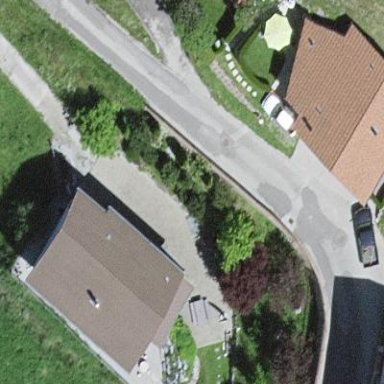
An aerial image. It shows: Simple and straightforward house.